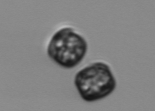
Label: Thalassiosira